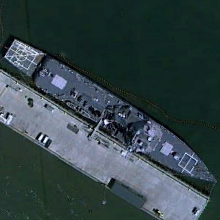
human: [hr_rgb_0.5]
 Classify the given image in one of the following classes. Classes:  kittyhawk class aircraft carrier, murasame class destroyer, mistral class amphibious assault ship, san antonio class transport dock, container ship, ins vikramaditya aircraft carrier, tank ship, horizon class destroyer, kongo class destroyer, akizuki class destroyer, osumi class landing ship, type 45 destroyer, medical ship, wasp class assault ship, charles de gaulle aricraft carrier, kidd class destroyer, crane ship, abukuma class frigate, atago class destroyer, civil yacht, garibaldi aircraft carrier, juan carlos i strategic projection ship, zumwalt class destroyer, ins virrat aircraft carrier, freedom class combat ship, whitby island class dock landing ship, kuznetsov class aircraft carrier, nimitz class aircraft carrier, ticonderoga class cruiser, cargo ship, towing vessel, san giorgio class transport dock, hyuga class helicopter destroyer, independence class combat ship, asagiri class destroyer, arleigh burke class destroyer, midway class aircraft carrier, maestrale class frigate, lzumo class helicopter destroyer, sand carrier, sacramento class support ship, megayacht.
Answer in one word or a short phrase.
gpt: Arleigh Burke class destroyer